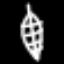
Label: leaf